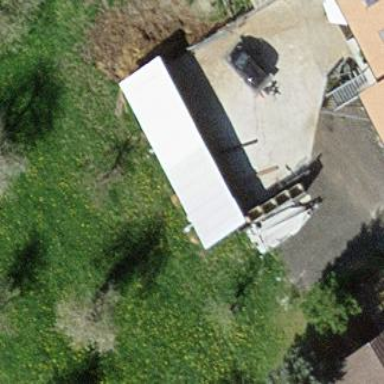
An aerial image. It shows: View of roof of building.